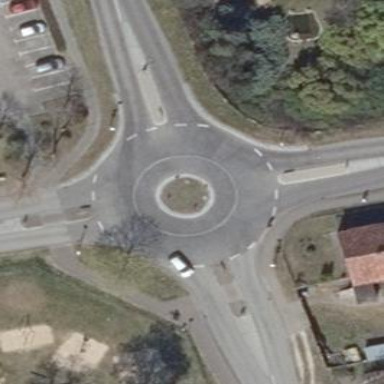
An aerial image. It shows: Secondary road around roundabout.